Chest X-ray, PA view. Patient: 64 years old, sex M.
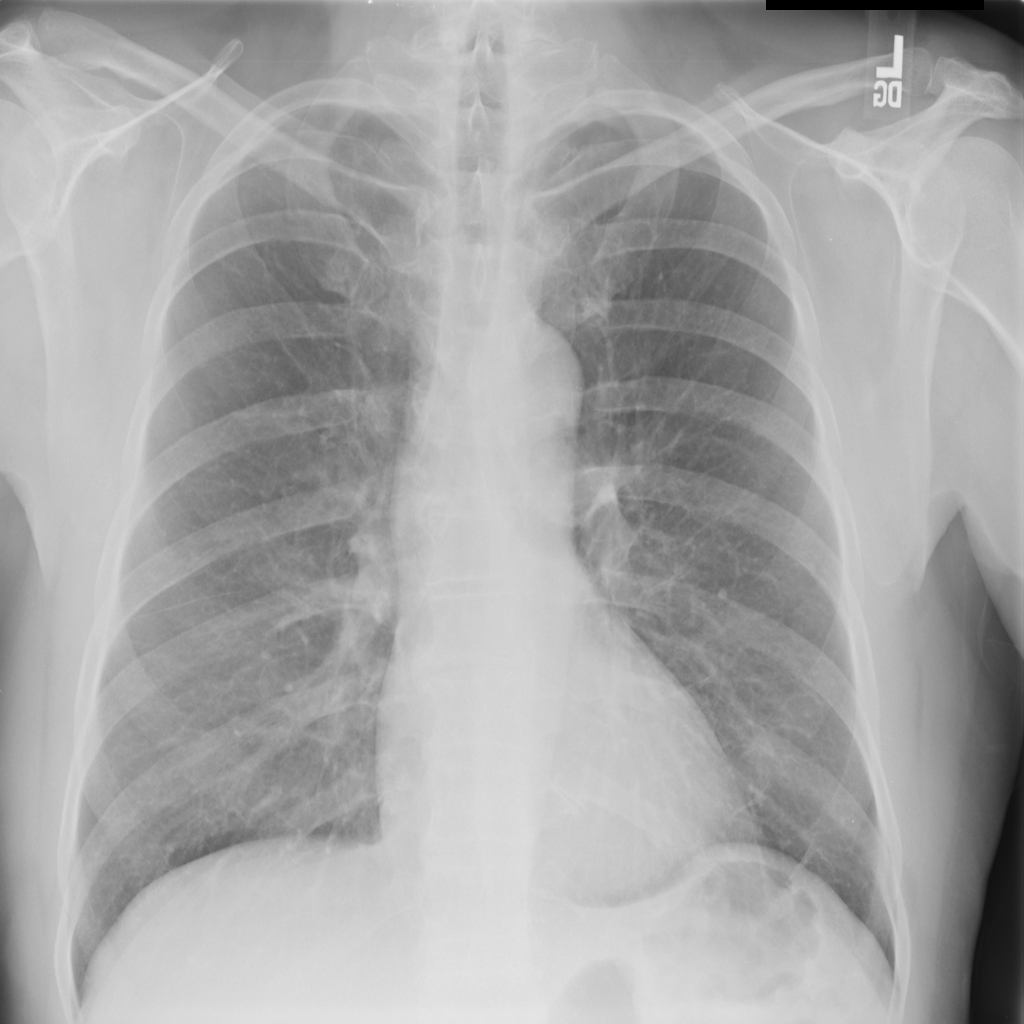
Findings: No Finding